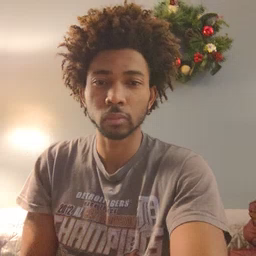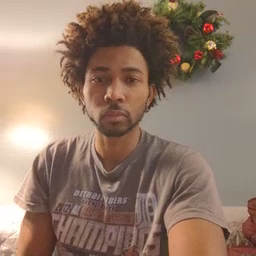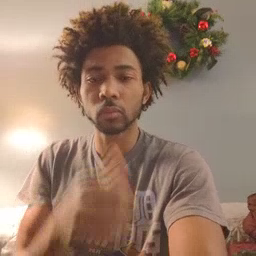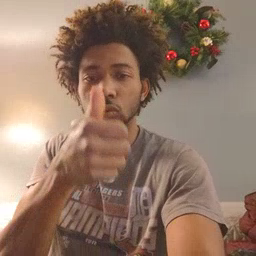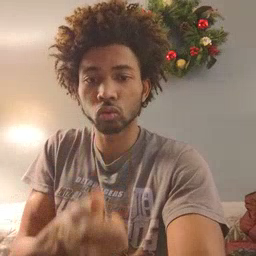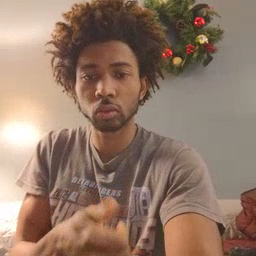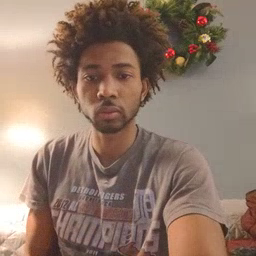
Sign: every